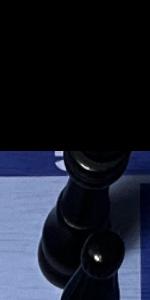
Label: King_Black